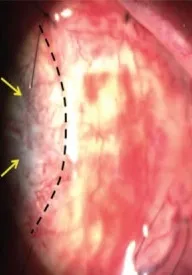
(B) Postoperative day 6. Dotted line indicates the limbal margin of graft. Tightly adherent unexcised pterygial tissue on the bed can be observed (arrows).
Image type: medical_photograph (other_medical_photograph)